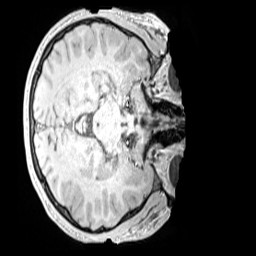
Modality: MP2RAGE
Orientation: axial
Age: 13
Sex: male
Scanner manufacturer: siemens
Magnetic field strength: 3 T
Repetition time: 4 s
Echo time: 0.00299 s